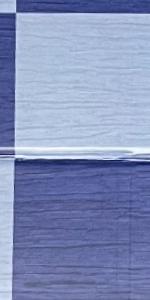
Label: Empty